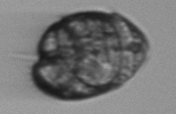
Label: Margalefidinium